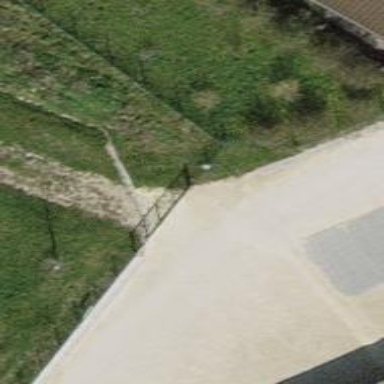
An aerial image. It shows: Gate.